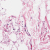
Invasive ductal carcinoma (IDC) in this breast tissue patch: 0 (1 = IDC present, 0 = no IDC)